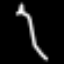
Label: The Eiffel Tower